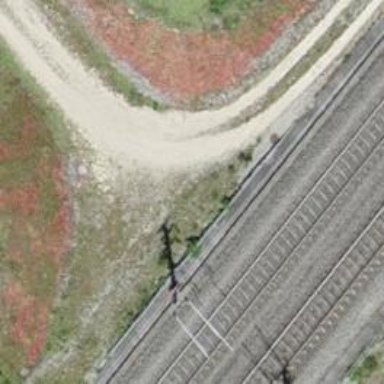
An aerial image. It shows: Unpaved track with grade2 tracktype.